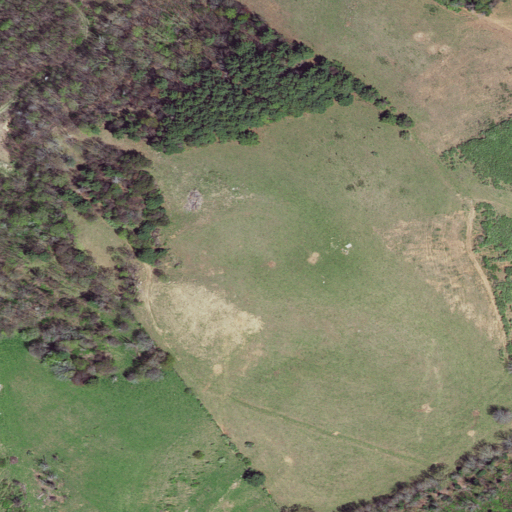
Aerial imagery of mountain in Virginia named Hanks Knob containing pasture, deciduous forest, mixed forest, evergreen forest, and grassland